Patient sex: M
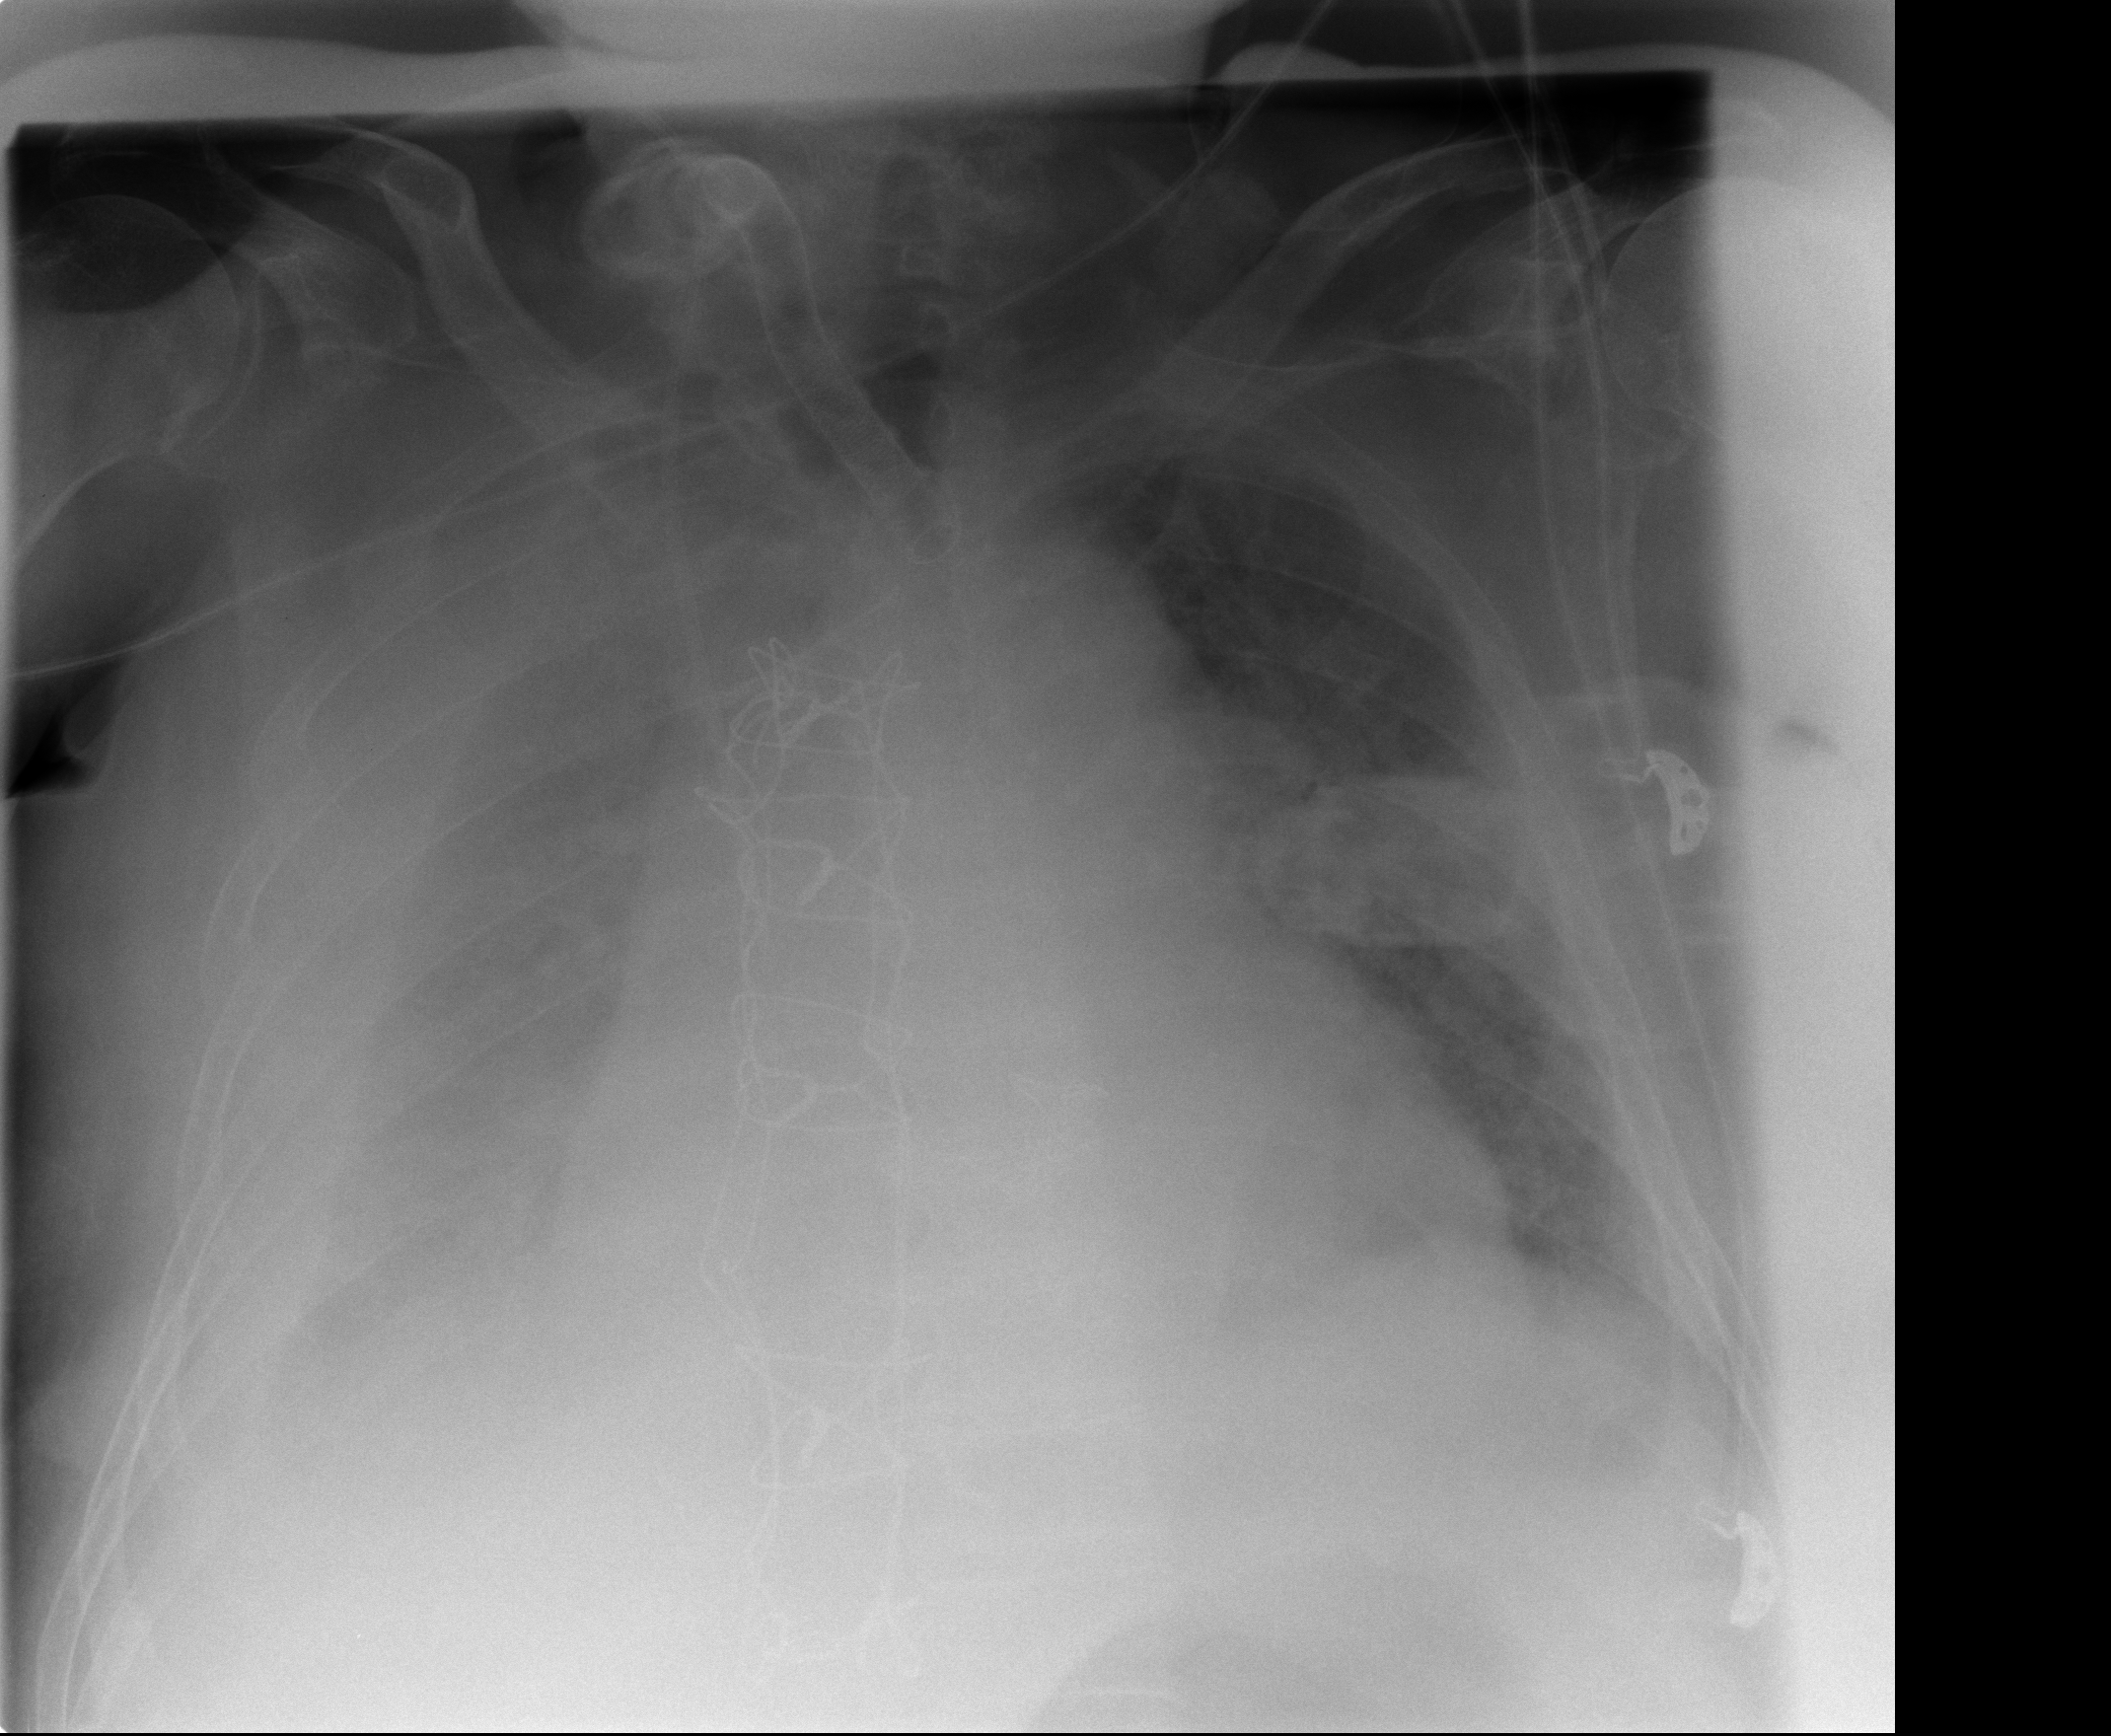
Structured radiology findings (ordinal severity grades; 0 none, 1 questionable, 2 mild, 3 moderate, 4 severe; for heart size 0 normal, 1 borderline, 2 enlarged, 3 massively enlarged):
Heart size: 0
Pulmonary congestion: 2
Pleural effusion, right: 3
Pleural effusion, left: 2
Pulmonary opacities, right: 2
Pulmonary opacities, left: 2
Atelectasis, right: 3
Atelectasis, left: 2